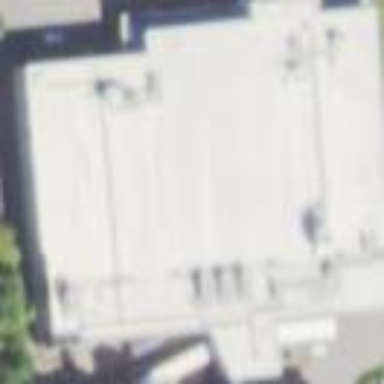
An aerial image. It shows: Supermarket building.